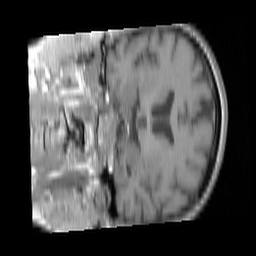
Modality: T1w
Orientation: coronal
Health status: ill
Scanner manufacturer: siemens
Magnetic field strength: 3 T
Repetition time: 0.4 s
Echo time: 0.00272 s